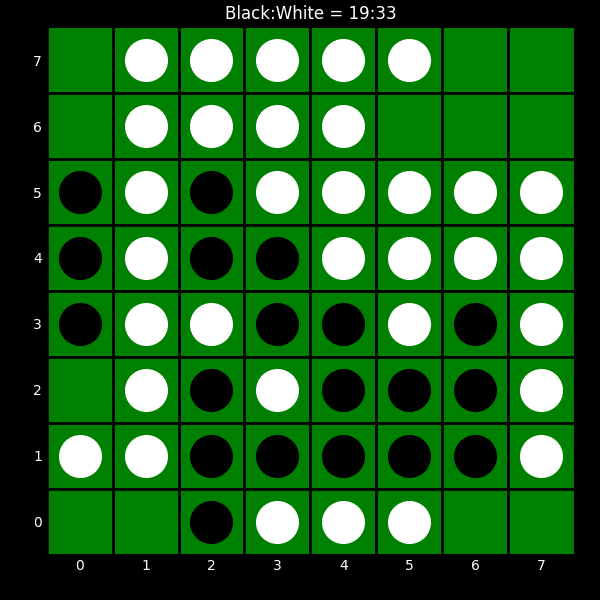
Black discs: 19
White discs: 33